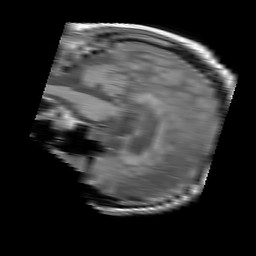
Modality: T1w
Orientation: sagittal
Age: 71
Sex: male
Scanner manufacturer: philips
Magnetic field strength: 3 T
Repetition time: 0.2705 s
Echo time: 0.002303 s